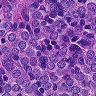
Metastatic tissue present: yes